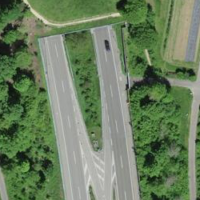
EUNIS habitat code: 57
Species observed at this site:
Portulaca oleracea